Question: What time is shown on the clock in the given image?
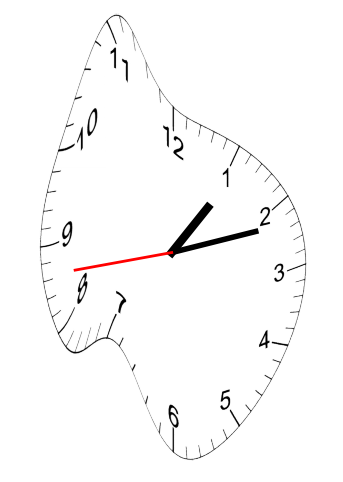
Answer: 01:11:43